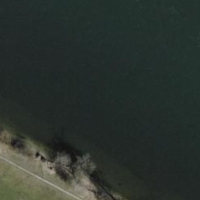
EUNIS habitat code: 15
Species observed at this site:
Euphorbia cyparissias